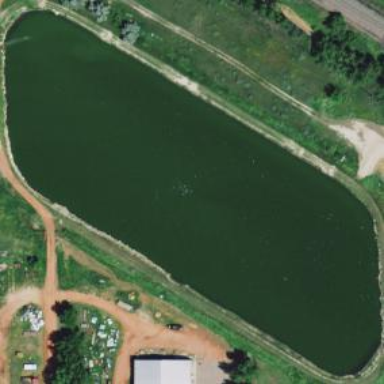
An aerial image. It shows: Body of wastewater.